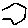
Label: hexagon